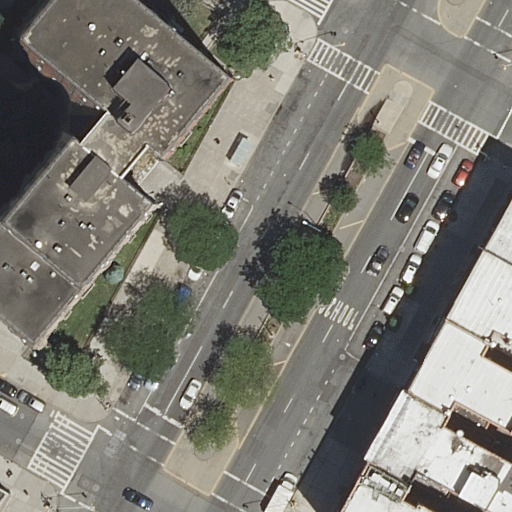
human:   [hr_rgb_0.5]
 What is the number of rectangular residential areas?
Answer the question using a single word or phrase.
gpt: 0

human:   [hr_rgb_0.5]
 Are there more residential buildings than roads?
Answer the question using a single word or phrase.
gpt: yes

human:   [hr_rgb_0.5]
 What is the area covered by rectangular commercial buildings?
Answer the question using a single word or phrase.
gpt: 0m2

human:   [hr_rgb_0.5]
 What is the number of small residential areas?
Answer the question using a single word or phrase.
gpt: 0

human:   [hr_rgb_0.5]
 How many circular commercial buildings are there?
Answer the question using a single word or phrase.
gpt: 0

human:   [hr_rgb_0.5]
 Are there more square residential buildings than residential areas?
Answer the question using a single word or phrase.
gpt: no

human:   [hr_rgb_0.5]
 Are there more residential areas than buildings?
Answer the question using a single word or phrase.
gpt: no

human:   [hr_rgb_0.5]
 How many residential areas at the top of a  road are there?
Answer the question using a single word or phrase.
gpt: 1

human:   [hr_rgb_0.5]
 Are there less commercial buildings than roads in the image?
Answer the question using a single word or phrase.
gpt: yes

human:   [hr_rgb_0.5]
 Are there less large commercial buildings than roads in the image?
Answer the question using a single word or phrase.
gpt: yes

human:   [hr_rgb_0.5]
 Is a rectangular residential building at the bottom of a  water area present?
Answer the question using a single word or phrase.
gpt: no

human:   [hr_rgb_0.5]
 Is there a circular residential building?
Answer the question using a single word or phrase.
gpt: no

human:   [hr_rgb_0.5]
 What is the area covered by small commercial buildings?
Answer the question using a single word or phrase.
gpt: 0m2

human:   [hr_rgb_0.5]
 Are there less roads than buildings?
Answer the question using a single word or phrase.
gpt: yes

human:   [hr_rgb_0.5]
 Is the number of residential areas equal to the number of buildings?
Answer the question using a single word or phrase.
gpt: no

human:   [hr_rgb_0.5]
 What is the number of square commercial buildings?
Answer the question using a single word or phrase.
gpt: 0

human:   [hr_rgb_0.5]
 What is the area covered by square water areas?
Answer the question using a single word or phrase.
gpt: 0m2

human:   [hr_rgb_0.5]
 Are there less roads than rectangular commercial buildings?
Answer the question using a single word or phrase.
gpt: no

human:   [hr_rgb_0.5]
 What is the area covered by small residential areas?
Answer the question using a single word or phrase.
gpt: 0m2

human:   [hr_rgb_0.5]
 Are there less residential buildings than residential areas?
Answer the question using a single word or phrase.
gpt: no

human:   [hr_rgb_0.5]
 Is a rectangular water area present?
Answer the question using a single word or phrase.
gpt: no

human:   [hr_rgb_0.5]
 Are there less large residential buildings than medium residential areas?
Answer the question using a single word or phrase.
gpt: no

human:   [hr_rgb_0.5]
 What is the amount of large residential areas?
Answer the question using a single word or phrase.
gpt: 1

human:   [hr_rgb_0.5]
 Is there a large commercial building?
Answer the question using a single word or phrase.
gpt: no

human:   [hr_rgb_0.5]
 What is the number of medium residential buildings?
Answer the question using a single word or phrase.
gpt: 3

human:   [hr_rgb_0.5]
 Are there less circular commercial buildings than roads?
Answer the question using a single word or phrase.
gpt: yes

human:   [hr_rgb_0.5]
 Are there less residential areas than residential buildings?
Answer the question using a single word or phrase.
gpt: yes

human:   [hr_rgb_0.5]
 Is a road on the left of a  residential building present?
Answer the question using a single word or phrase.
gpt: yes

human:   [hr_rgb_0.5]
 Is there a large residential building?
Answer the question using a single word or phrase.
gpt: yes

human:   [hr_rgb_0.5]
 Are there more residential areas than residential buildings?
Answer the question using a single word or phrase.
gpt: no

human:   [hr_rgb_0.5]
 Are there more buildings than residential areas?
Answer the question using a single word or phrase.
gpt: yes

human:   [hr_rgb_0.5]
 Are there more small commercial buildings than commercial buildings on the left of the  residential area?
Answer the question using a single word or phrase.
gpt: no

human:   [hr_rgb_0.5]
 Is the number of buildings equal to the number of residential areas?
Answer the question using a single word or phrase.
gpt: no

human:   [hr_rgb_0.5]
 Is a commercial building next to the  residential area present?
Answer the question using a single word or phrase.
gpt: no

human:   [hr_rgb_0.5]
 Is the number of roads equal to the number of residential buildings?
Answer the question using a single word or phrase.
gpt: no

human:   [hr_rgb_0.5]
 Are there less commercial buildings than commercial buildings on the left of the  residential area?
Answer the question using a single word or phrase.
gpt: no